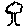
Label: tree